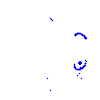
Particle: proton